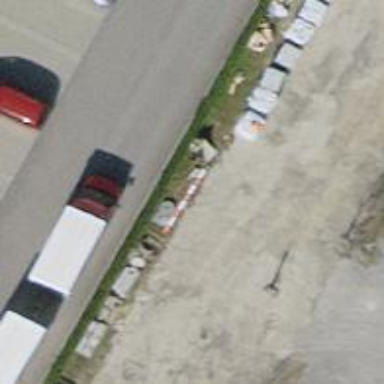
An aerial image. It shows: Pipeline marker.